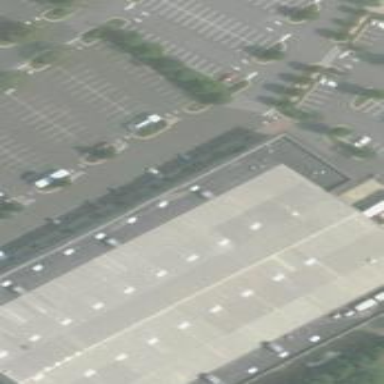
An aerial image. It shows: Commercial building used as wholesale shop.